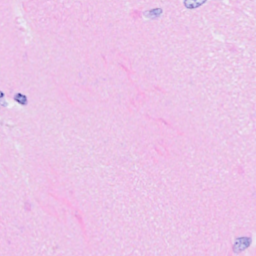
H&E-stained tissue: Breast